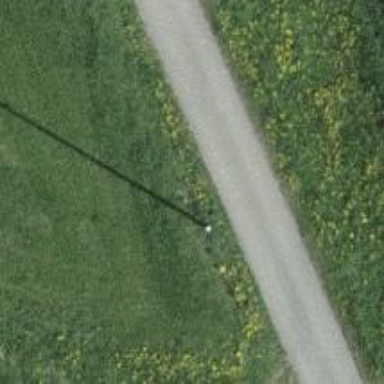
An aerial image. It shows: Power pole.